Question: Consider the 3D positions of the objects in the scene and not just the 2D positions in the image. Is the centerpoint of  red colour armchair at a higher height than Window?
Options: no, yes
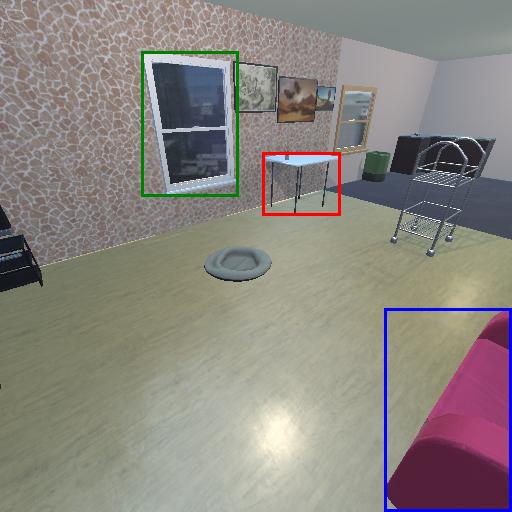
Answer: no